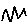
Label: zigzag